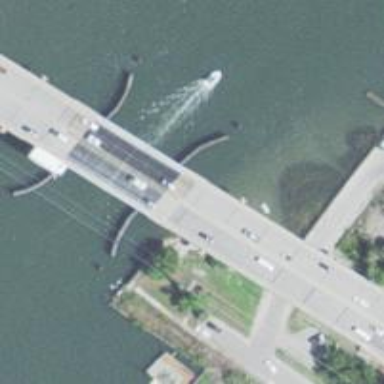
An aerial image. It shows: Primary highway crossing bascule movable bridge.